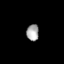
Tissue: lung
Cell type: Endothelial cells
Senescence score: 0.5421
Nuclear area (px): 196
Mean DAPI intensity: 168.148